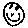
Label: smiley face